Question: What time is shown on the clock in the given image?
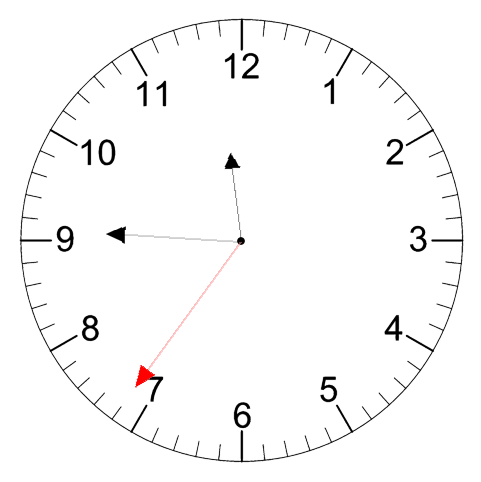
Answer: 11:45:36